RGB frame:
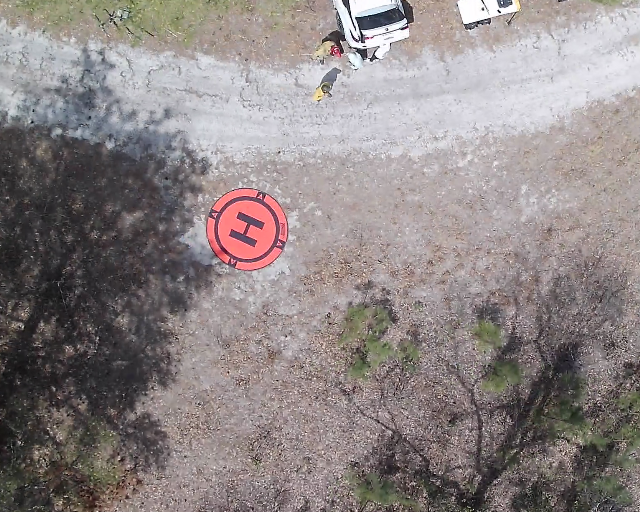
Thermal frame:
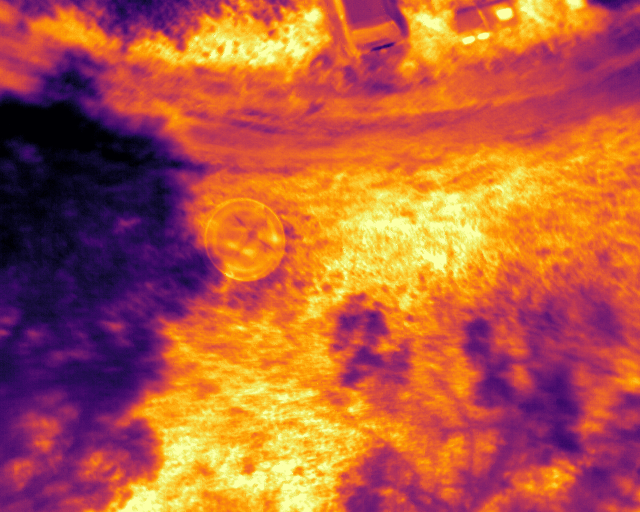
Captured: 2026-02-26 02:26:38
Pixels at or above 80 °C: 0 (fraction of frame: 0)